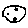
Label: moon